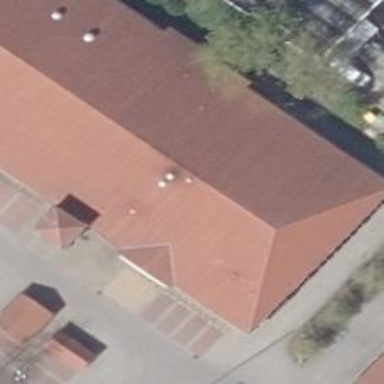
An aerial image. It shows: Supermarket building.